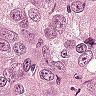
Metastatic tissue present: yes